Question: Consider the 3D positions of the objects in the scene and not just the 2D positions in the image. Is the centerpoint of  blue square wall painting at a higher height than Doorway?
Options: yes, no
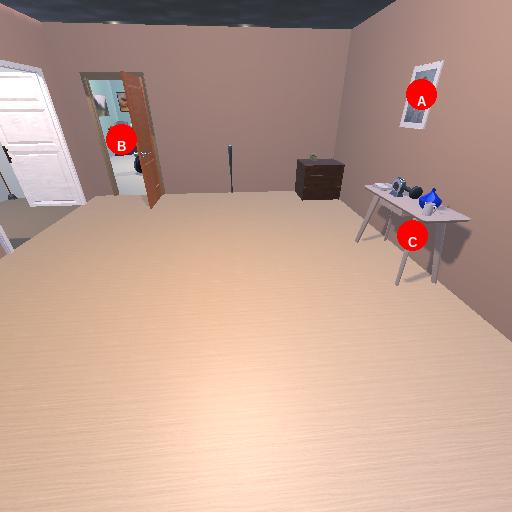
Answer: yes